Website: bh-photo
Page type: billing-address
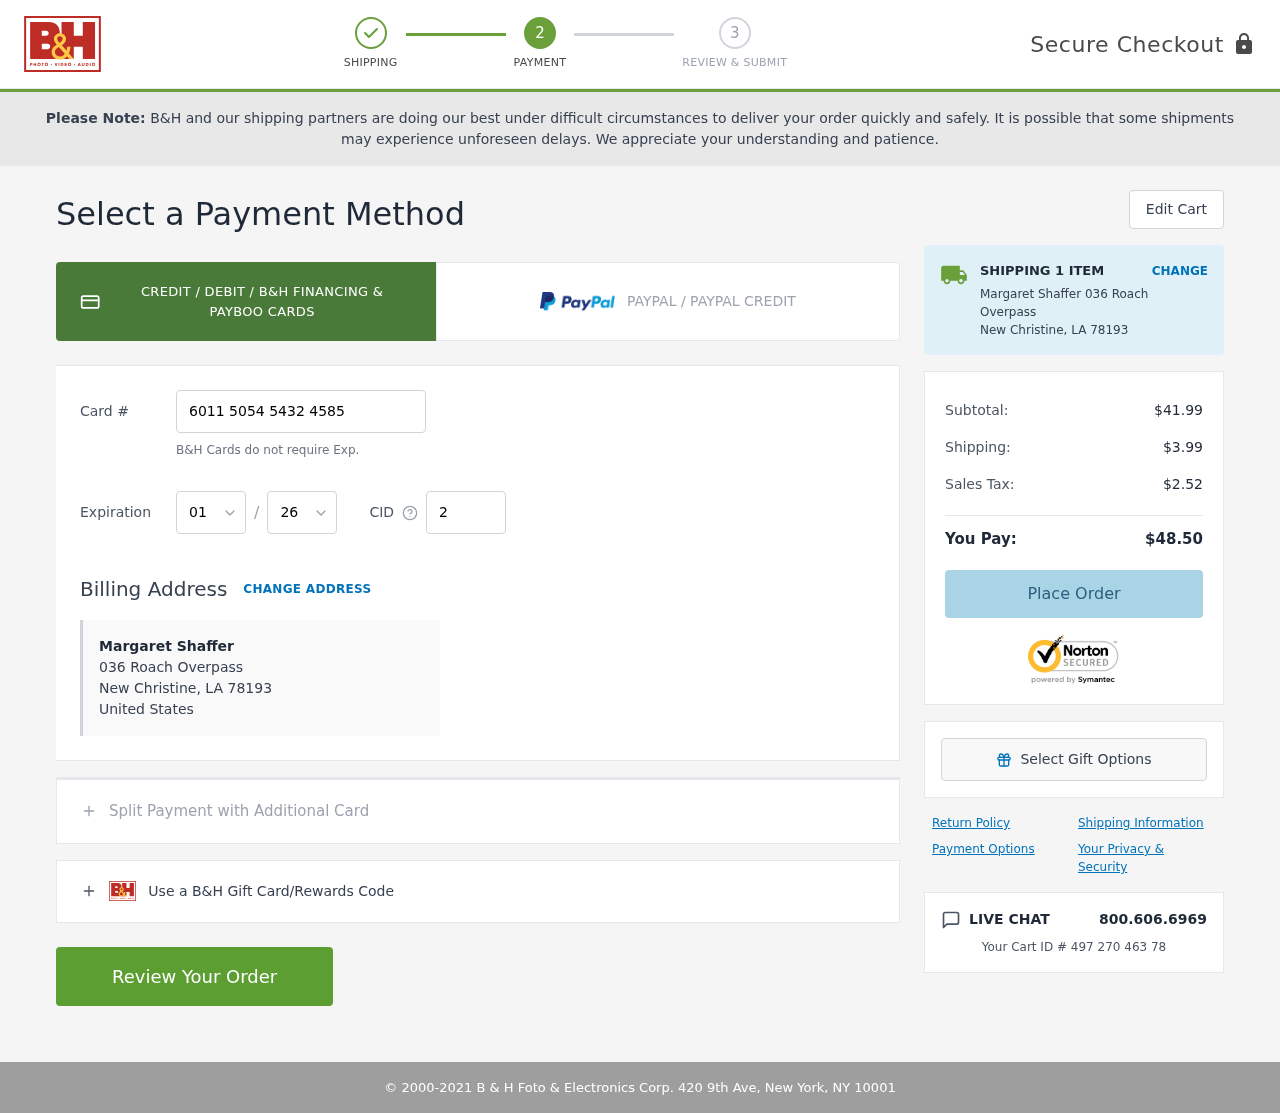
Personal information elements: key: PII_CARD_CVV
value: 264
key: PII_CARD_EXPIRY_MONTH
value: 01
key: PII_CARD_EXPIRY_YEAR
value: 26
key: PII_CARD_NUMBER
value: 6011 5054 5432 4585
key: PII_CITY
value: New Christine
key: PII_COUNTRY
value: United States
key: PII_FULLNAME
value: Margaret Shaffer
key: PII_POSTCODE
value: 78193
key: PII_STATE_ABBR
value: LA
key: PII_STREET
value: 036 Roach Overpass
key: PII_FULLNAME2
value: Margaret Shaffer
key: PII_STREET2
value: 036 Roach Overpass
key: PII_CITY_STATE_ZIP2
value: New Christine, LA
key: PII_POSTCODE2
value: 78193
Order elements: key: ORDER_NUM_ITEMS
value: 1
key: ORDER_SUBTOTAL
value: $41.99
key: ORDER_SHIPPING_COST
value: $3.99
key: ORDER_TAX
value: $2.52
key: ORDER_TOTAL
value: $48.50
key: ORDER_ID
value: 497 270 463 78